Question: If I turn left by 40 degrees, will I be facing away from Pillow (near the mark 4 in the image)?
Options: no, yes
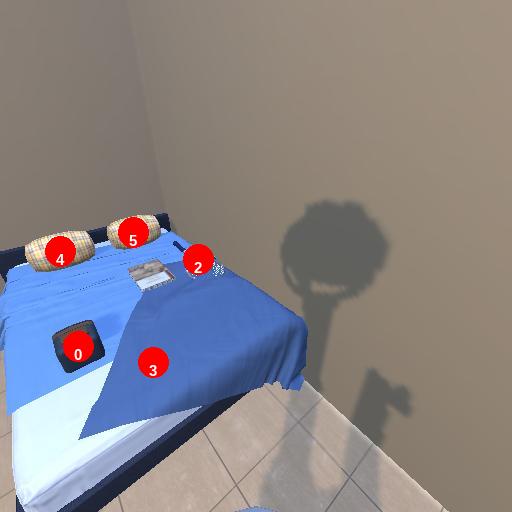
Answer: no